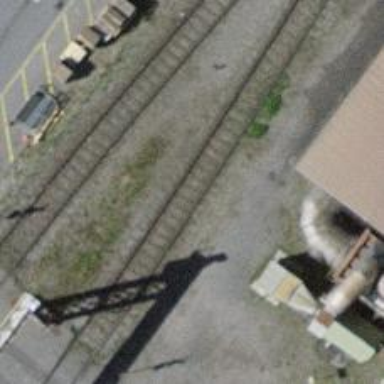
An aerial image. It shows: Single-track spur railway line.